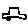
Label: car